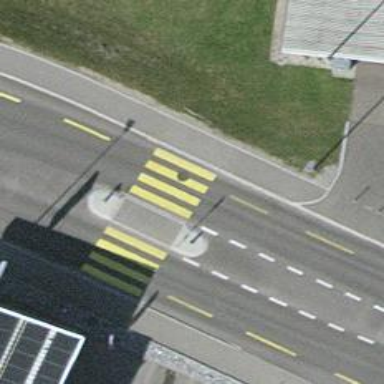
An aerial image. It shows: Zebra crossing with road island.